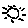
Label: sun